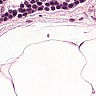
Metastatic tissue present: no